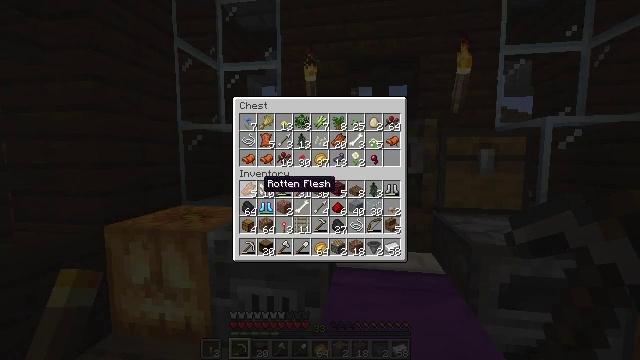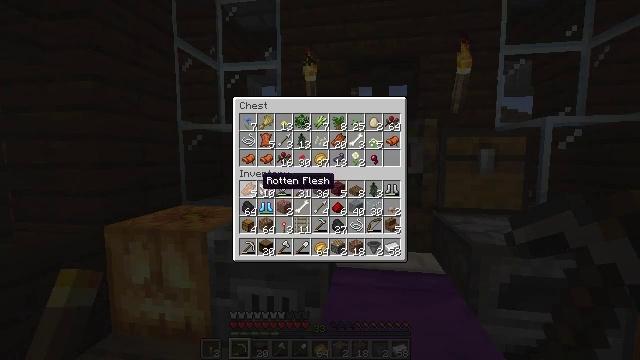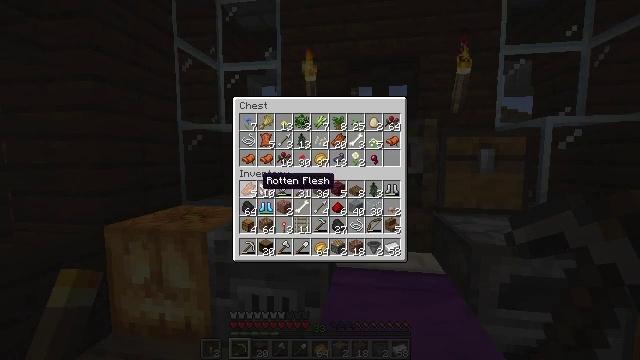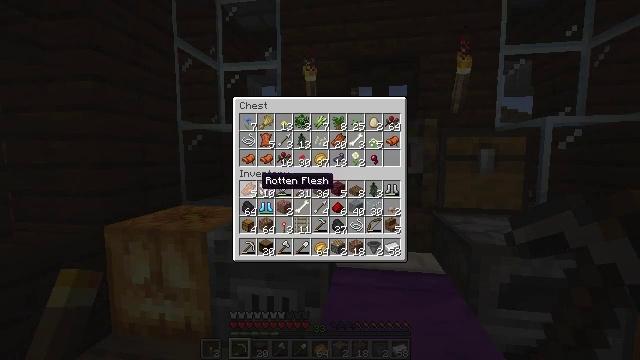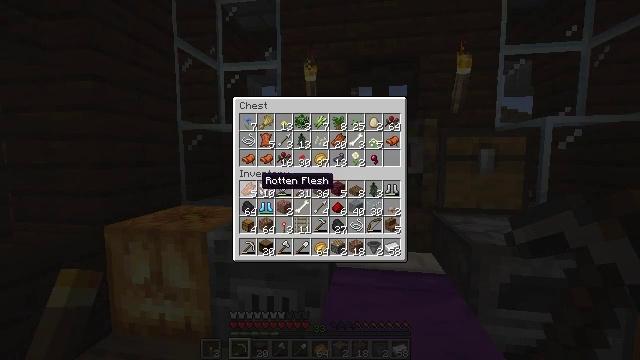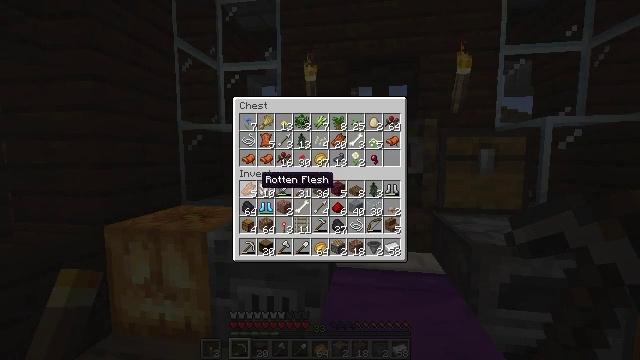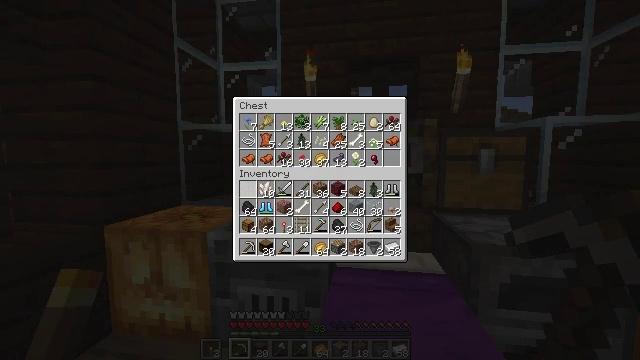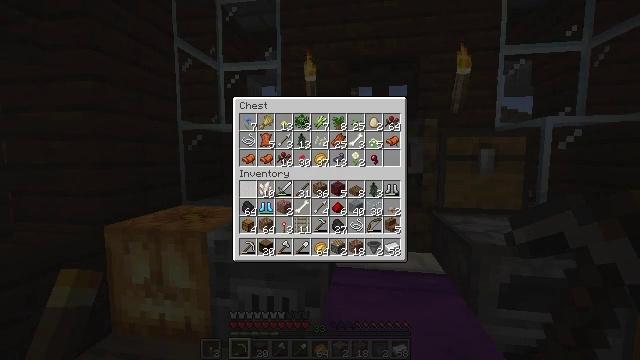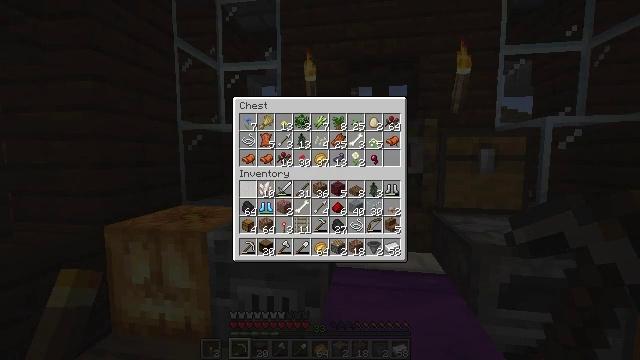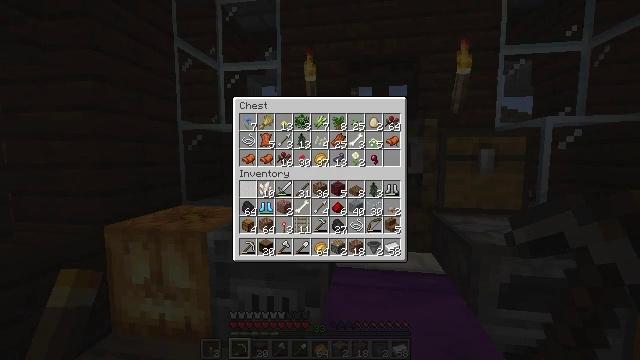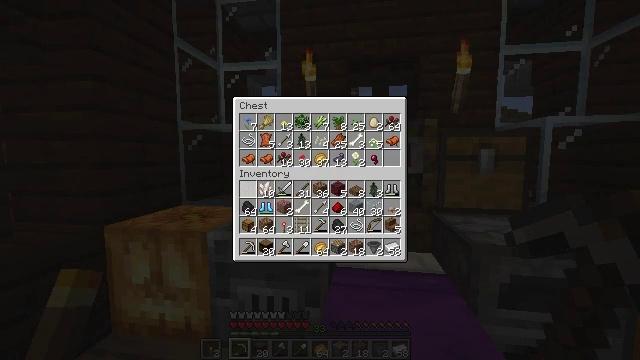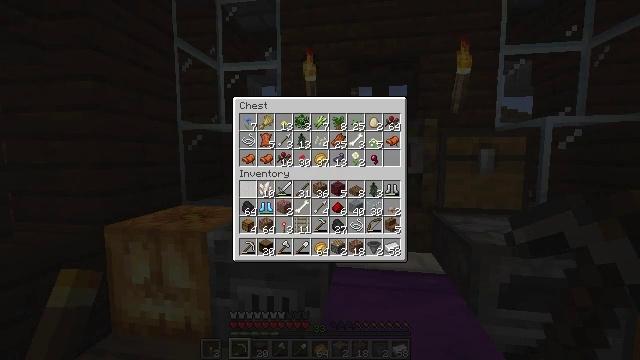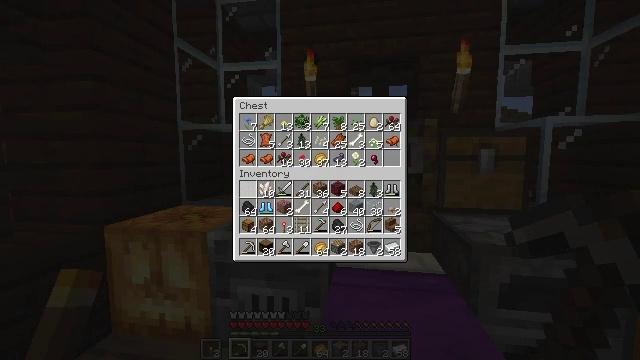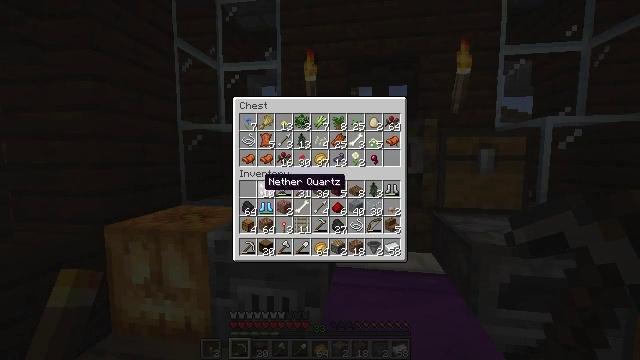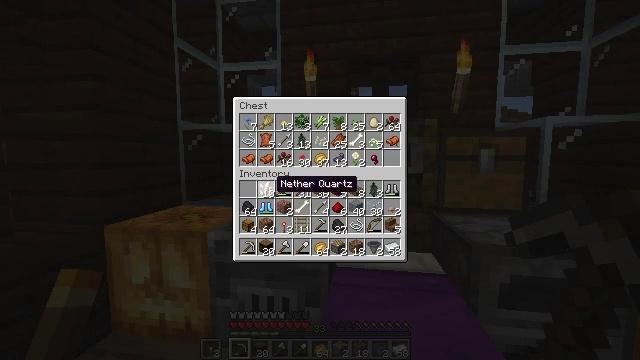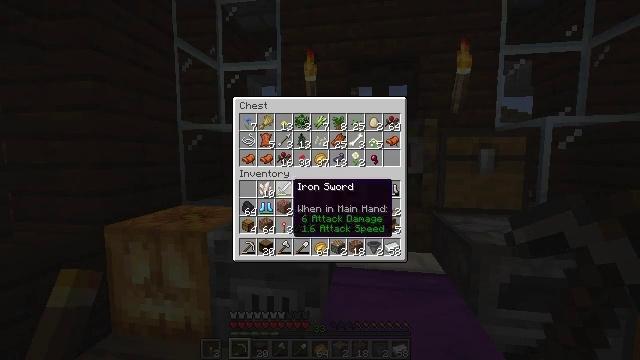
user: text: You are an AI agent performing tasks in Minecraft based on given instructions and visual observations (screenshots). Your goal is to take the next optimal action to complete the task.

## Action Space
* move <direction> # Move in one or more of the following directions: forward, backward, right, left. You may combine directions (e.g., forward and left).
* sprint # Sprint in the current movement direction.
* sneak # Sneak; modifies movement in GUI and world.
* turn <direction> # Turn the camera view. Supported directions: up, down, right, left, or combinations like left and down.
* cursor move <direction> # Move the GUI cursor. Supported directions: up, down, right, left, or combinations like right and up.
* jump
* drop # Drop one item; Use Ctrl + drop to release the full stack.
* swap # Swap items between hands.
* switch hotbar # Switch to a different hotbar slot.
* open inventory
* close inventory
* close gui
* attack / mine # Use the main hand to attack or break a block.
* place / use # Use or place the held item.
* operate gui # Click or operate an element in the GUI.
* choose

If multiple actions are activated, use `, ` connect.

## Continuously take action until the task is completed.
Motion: motion action
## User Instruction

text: Create a comparator with three redstone torches, three stones, and one nether quartz.
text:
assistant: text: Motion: sneak
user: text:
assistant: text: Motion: sneak
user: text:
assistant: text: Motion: sneak
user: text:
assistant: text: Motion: sneak
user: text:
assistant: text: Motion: sneak
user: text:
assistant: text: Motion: sneak, operate gui
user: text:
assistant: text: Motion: sneak, operate gui
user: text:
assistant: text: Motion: sneak
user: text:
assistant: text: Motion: sneak
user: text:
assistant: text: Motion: sneak
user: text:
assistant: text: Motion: sneak
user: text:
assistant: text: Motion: sneak
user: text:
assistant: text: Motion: sneak
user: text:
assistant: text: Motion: sneak, cursor move right
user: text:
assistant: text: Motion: sneak, cursor move right
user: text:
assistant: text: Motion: sneak, cursor move right
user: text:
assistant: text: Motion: sneak, cursor move right
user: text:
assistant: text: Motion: sneak
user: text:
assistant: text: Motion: sneak
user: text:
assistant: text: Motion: sneak
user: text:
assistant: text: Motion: sneak
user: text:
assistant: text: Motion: sneak
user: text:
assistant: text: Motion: sneak
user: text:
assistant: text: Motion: sneak
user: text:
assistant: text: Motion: sneak, cursor move right
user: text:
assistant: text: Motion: sneak, cursor move right
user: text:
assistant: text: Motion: sneak
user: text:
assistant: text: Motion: sneak
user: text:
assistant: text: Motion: sneak
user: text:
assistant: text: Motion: sneak